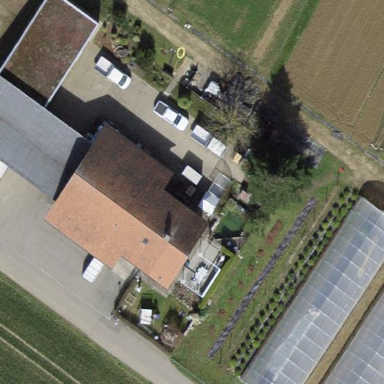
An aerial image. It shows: Farmyard area.